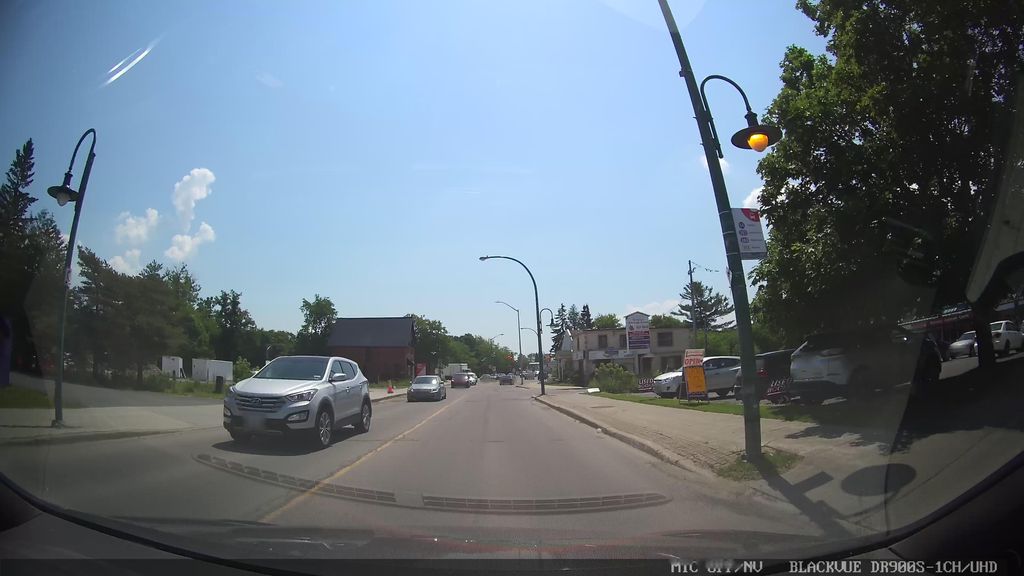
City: ottawa-gatineau